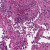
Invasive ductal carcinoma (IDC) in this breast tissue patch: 1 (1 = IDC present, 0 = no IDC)